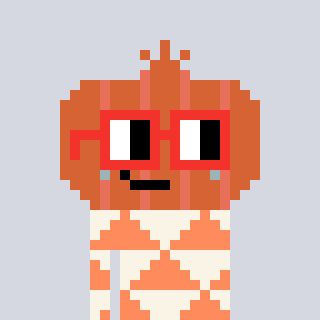
a pixel art character with square red glasses, a onion-shaped head and a peachy-colored body on a cool background